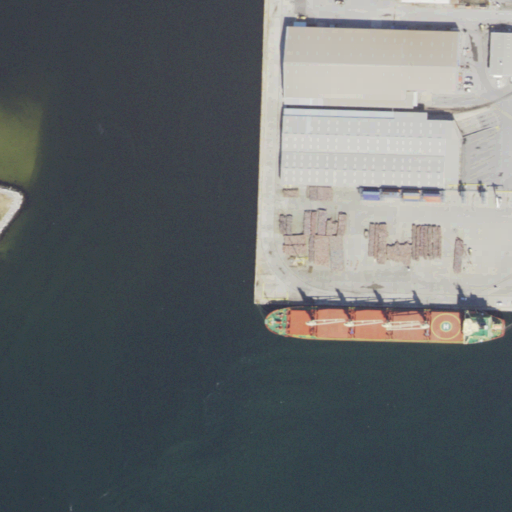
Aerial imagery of cape in Florida named Dyers Point containing open water, high intensity development, medium intensity development, and barren land